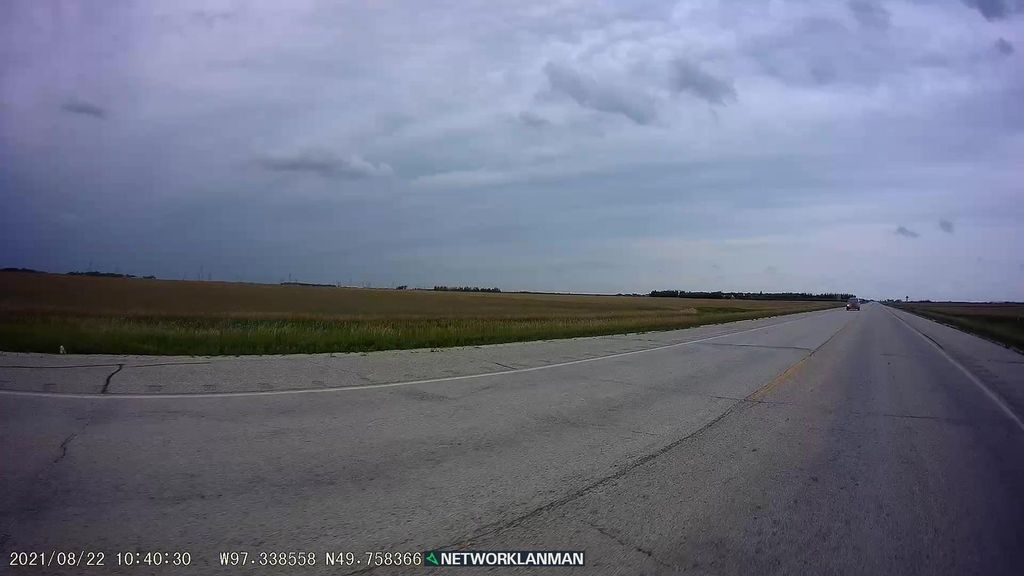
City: winnipeg